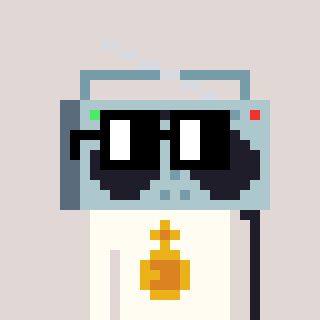
a pixel art character with square black glasses, a boombox-shaped head and a grayscale-colored body on a warm background